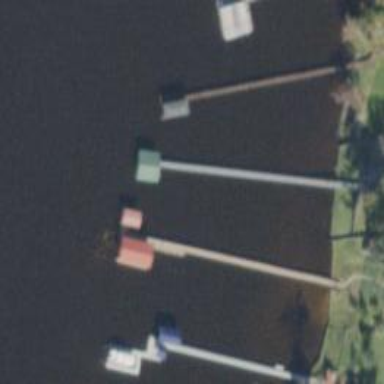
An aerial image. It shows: Man-made pier.